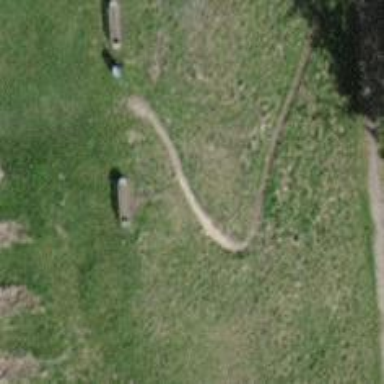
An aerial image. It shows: Grass path.